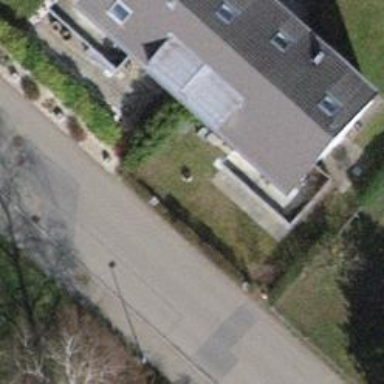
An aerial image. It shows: Gabled house with gray roof.